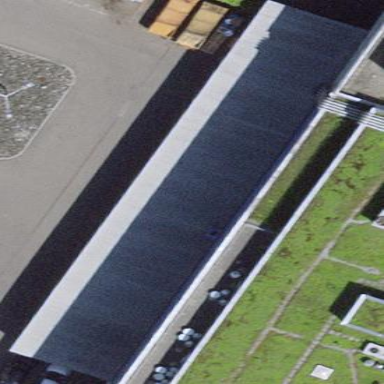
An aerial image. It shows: View of roof of building.